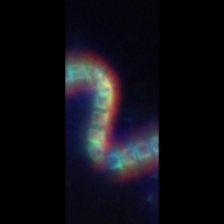
Taxon: Chaetoceros
Group: Diatoms